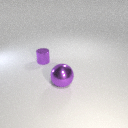
small purple metal cylinder behind large purple metal sphere